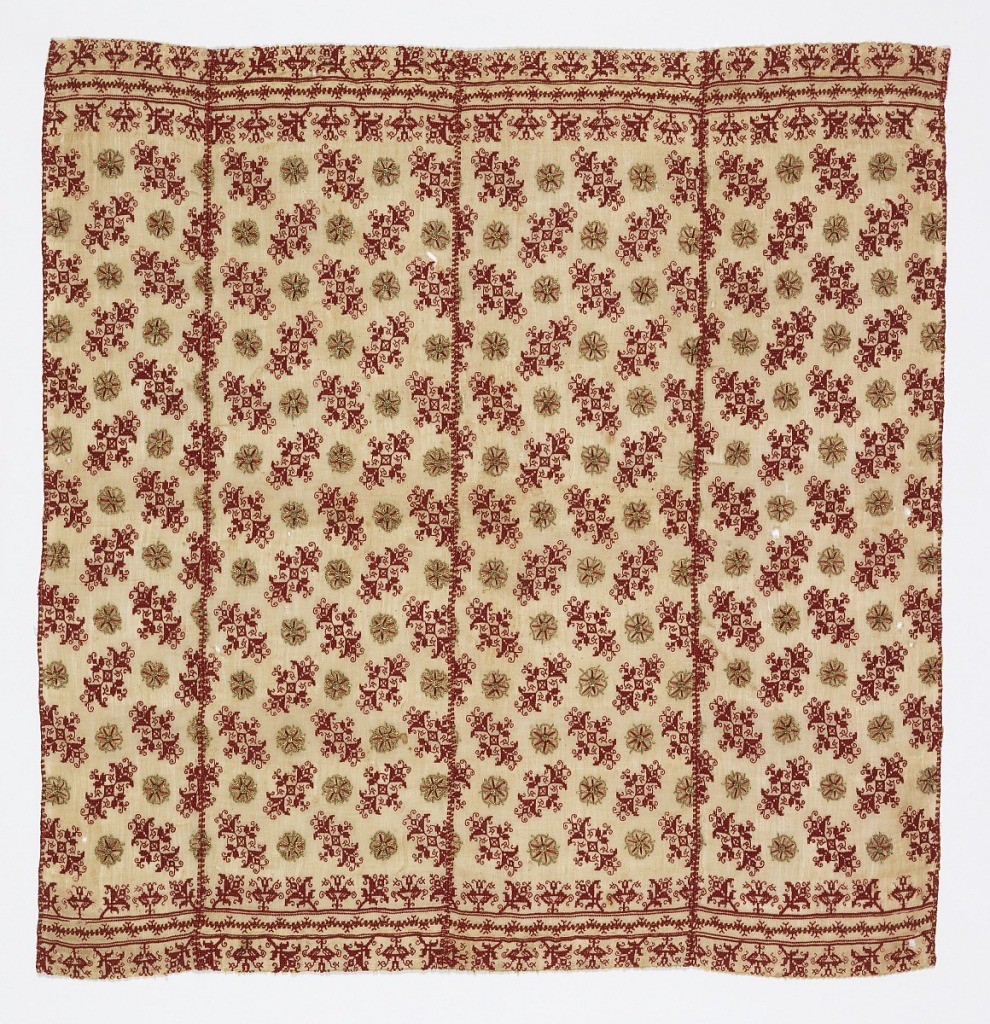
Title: Textile
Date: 16th–17th century
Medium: silk and metal-wrapped silk-core thread embroidery on linen foundation Technique: embroidered in counted stitches on plain weave foundation
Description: Four lengths of linen stitched together to make a panel. Embroidered in red silk and gold metallic threads on an unbleached linen ground. Pattern of diagonal floral crosses alternating with rosettes; the crosses alternate direction with each row. With a geometric floral border at the top and bottom. Silk embroidery in counted stitches: double running, stem, and long-armed cross. Stitches using metallic yarn: chain and overcast loop.